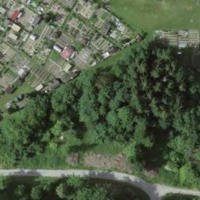
EUNIS habitat code: 53
Species observed at this site:
Ranunculus acris
Achillea millefolium